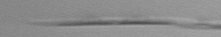
Label: Pseudo-nitzschia